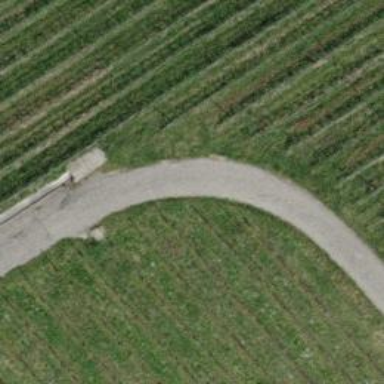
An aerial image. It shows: Well-maintained agricultural track with grade1 tracktype.